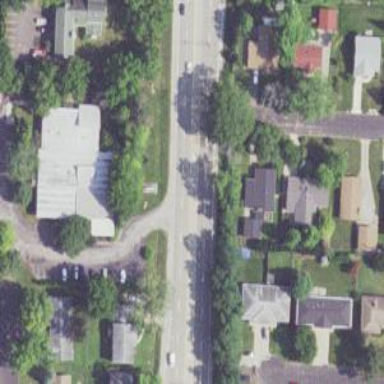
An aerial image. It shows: Secondary road.